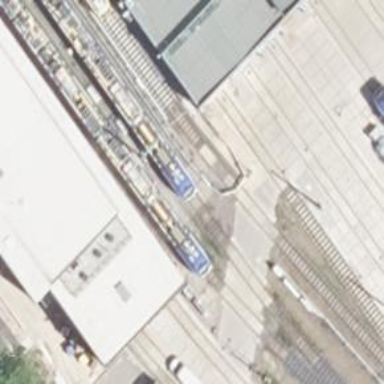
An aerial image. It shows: Railway yard used for servicing trains.